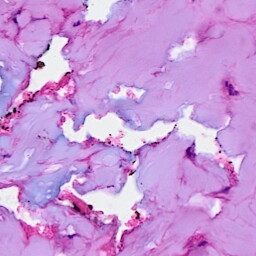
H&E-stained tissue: Breast